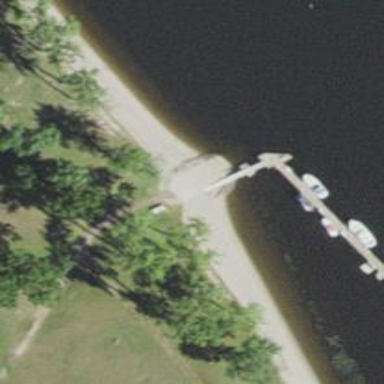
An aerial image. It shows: Man-made pier.